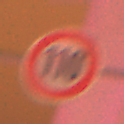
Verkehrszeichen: Geschwindigkeit110
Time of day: Night
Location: Outdoor (Urban)
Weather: Overcast
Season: Winter
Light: Artificial